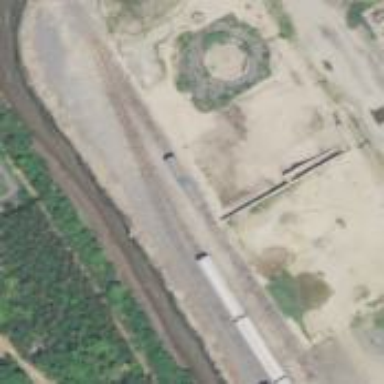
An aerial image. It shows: Railway spur service.